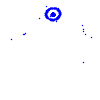
Particle: electron